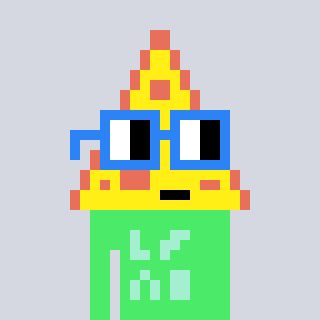
a pixel art character with square blue glasses, a pizza-shaped head and a teal-colored body on a cool background